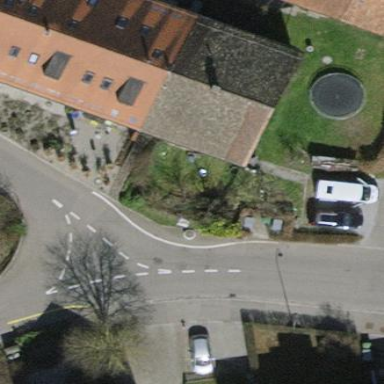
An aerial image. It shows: Building with tiled roof.